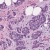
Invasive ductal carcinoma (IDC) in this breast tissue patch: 1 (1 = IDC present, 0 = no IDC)